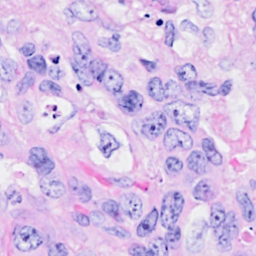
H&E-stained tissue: Breast